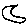
Label: moon